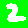
Digit: 2